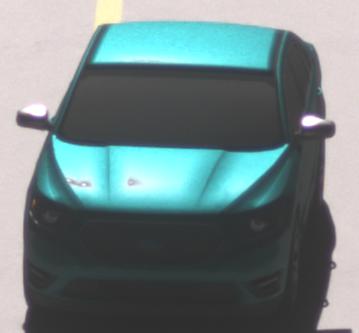
Make: Ford
Model: Taurus
Detailed model: SHO
Model produced from: 2012
Model produced until: 2019
Doors: 4
Color: blue
Road condition: dry road
Daytime: morning or afternoon
Contrast: high contrast